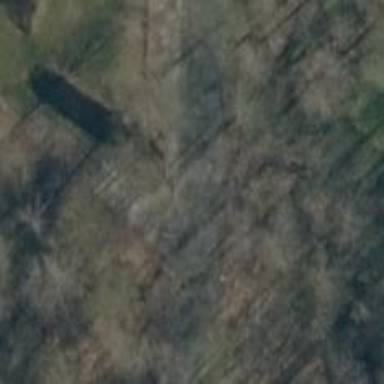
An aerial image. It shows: Tertiary road on asphalt surface on bridge.